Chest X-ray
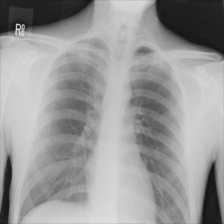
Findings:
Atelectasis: negative
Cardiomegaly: negative
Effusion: negative
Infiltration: negative
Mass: negative
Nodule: negative
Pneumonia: negative
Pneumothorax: negative
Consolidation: negative
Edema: negative
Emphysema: negative
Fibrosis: negative
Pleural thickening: negative
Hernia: negative